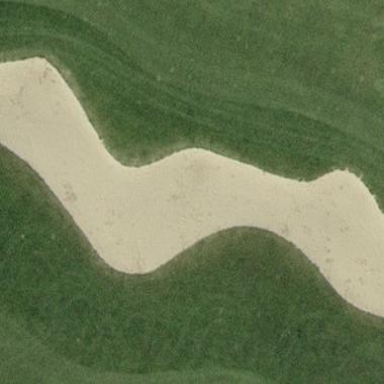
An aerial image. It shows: Bunker on golf course.